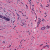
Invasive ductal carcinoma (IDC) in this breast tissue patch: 0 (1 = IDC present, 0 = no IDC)